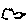
Label: bird